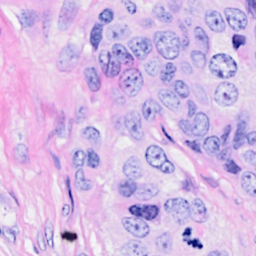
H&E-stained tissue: Breast